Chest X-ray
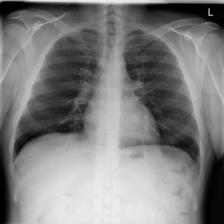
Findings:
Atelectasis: negative
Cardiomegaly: negative
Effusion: negative
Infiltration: negative
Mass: negative
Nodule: negative
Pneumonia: negative
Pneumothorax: negative
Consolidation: negative
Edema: negative
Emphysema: negative
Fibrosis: negative
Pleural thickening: negative
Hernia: negative